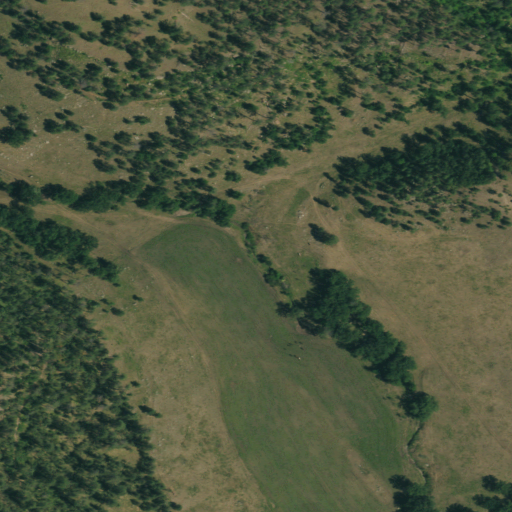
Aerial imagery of valley in South Dakota named Foster Gulch containing evergreen forest, grassland, shrub, and mixed forest